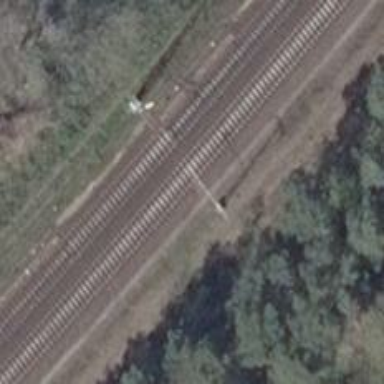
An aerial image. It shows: Railway signal.